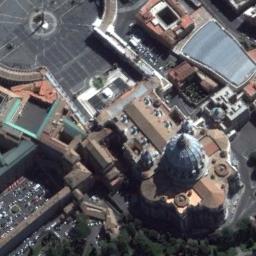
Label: church